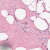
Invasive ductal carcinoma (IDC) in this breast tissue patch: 0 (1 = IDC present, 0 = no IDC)